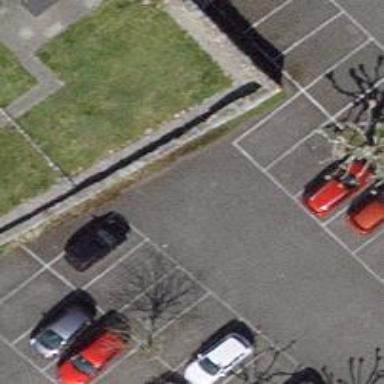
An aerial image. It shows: Road serving as parking aisle.